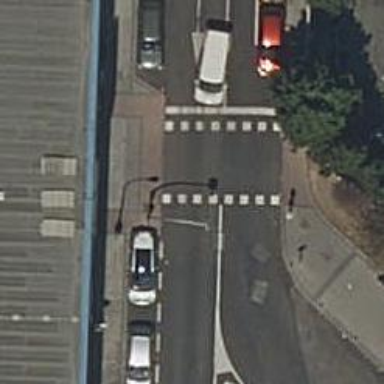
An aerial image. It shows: Road with traffic signals.